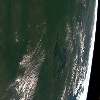
Label: land